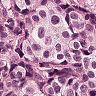
Metastatic tissue present: yes